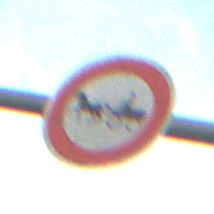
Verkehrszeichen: VerbotGespannfuhrwerke
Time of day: SunriseSunset
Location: Outdoor (RoadRail)
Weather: PartlyCloudy
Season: NotSpecified
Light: Natural